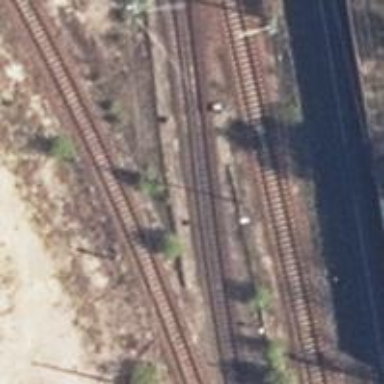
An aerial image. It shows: Rail yard with electrified contact lines for the trains.